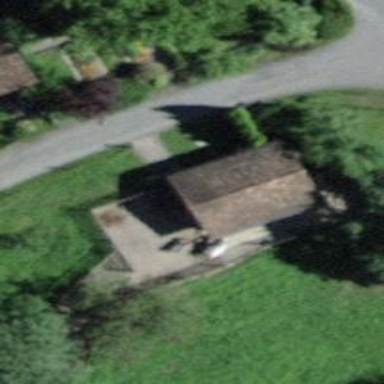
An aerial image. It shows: Farm auxiliary building.